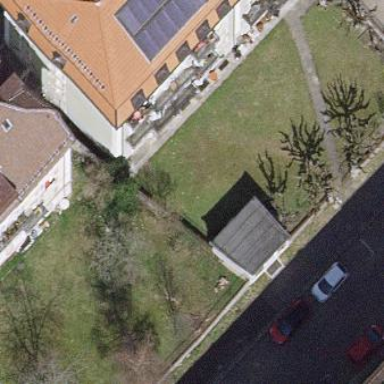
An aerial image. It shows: Residential garden area classified as leisure land.